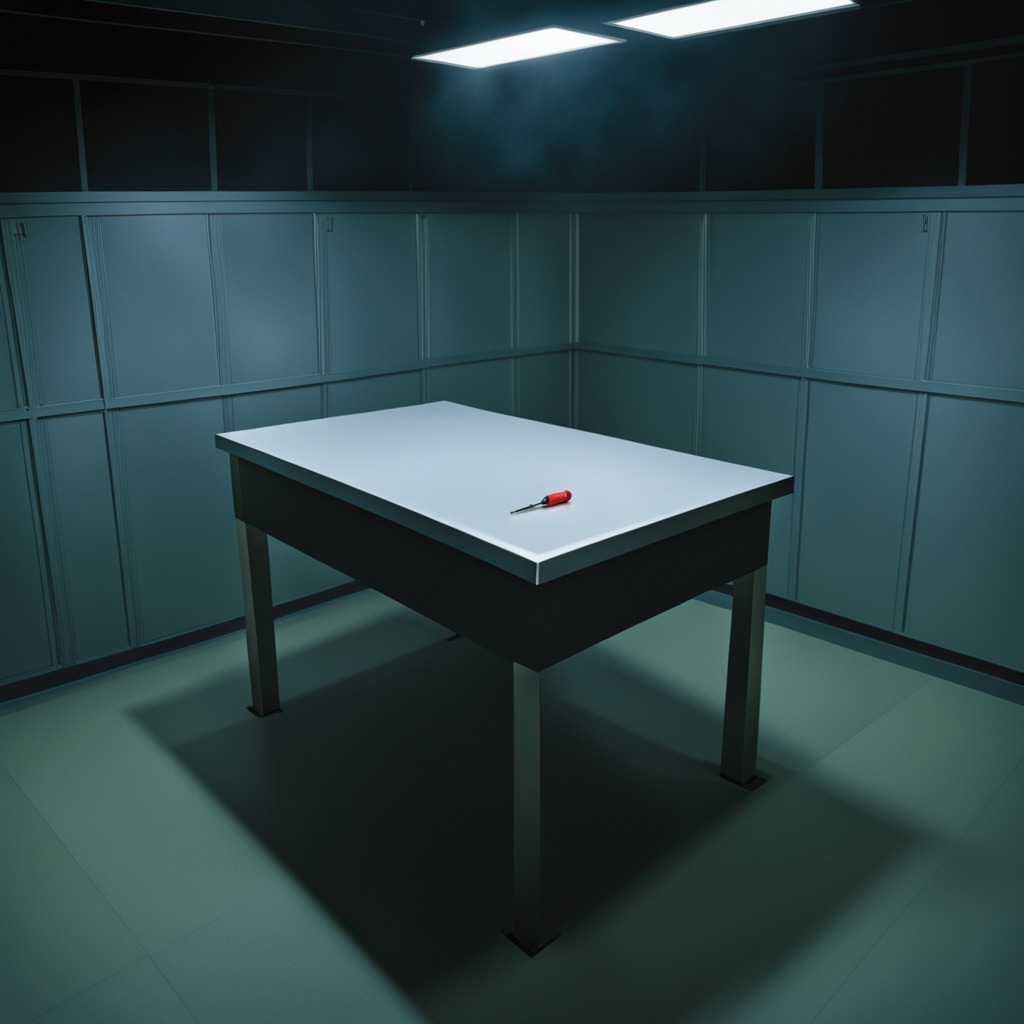
A screwdriver lies on a clean empty table in a railway signal maintenance room lit by harsh overhead fluorescents photorealistic surface textures crisp shadows high dynamic range